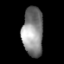
Tissue: lung
Cell type: Endothelial cells
Senescence score: 0.2232
Nuclear area (px): 999
Mean DAPI intensity: 136.244